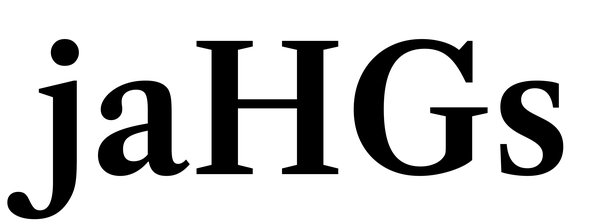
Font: LibreCaslonText_SemiBold